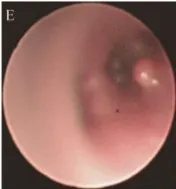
Right. Lobes of the bronchus.
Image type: endoscopy (airway_endoscopy)